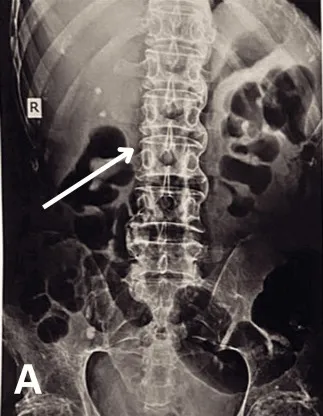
Lumbosacral spine X-ray. . (A) Anteroposterior view showing bamboo spine appearance.
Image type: radiology (x_ray)